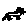
Label: cat